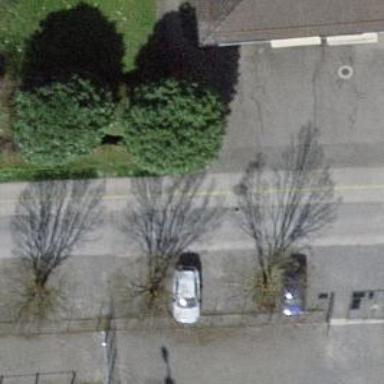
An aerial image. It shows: Urban tree with needleleaved evergreen leaves.